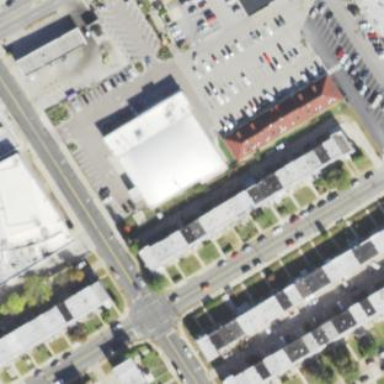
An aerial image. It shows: Supermarket building.